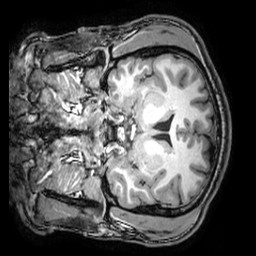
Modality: T1w
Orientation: coronal
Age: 36
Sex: male